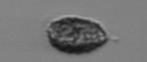
Label: Pseudochattonella_farcimen